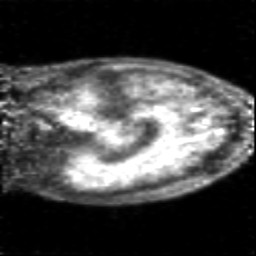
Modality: PET
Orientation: sagittal
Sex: female
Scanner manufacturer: siemens